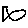
Label: fish